Question: Short question: I want the fragment, which is inside a scroll view, to occupy all the available space. How can I achieve that?
Details: I have a fragment, which I put inside a ScrollView in the parent layout. That scroll view occupies most of the space in the parent layout. Despite that, the fragment appears very small inside the scroll view. The picture illustrates this:

This is the XML for the fragment:
'''
<?xml version="1.0" encoding="utf-8"?>
<GridView xmlns:android="http://schemas.android.com/apk/res/android"
android:id="@+id/ImagePickerGridView" android:orientation="vertical"
android:layout_width="fill_parent" android:layout_height="fill_parent"
android:gravity="center" android:stretchMode="columnWidth"
android:numColumns="auto_fit" android:horizontalSpacing="5dp"
android:verticalSpacing="5dp" android:background="@color/orange1">
</GridView>
'''
This is the XML for the parent layout:
'''
<?xml version="1.0" encoding="utf-8"?>
<LinearLayout xmlns:android="http://schemas.android.com/apk/res/android"
android:id="@+id/LinearLayout1" android:orientation="vertical"
android:layout_width="fill_parent" android:layout_height="fill_parent"
android:gravity="center" android:stretchMode="columnWidth"
android:numColumns="auto_fit" android:horizontalSpacing="5dp"
android:verticalSpacing="5dp">
<ScrollView android:layout_width="match_parent"
android:id="@+id/imagePickerScrollView" android:layout_weight="1.0"
android:layout_height="match_parent" android:background="@color/orange1" android:layout_gravity="fill_vertical">
</ScrollView>
<LinearLayout android:id="@+id/linearLayout3"
android:layout_width="match_parent" android:layout_height="wrap_content"
android:background="@color/blue1">
<Button android:layout_height="wrap_content"
android:layout_width="wrap_content" android:layout_weight="1.0"
android:text="@string/ImportSelectedButton" android:id="@+id/importSelectedButton"
android:layout_marginLeft="@dimen/standardMargin"
android:layout_marginTop="@dimen/standardMargin"
android:layout_marginBottom="@dimen/standardMargin" android:onClick="onImportSelected"></Button>
<Button android:layout_height="wrap_content"
android:layout_width="wrap_content" android:layout_weight="1.0"
android:text="@string/CancelButton" android:id="@+id/cancelButton"
android:layout_marginRight="@dimen/standardMargin"
android:layout_marginTop="@dimen/standardMargin"
android:layout_marginBottom="@dimen/standardMargin" android:onClick="onCancel"></Button>
</LinearLayout>
</LinearLayout>
'''
And finally, this is how I add the fragment to the activity:
'''
public void onCreate(Bundle savedInstanceState) {
super.onCreate(savedInstanceState);
setContentView(R.layout.image_picker_1);
Log.d(CLASS_NAME, "onCreate");
m_multiPicSelect = getIntent().getBooleanExtra(IntentHelper.MULTI_SELECT, false);
FragmentManager fragmentManager = getSupportFragmentManager();
FragmentTransaction fragmentTransaction = fragmentManager.beginTransaction();
Fragment fragment = new ImagePickerFragment();
fragmentTransaction.add(R.id.imagePickerScrollView, fragment);
fragmentTransaction.commit();
}
'''
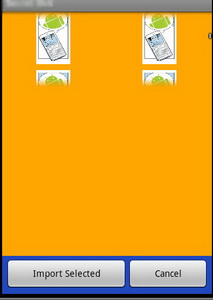
Answer: OK, I found out what was the problem. Turns out that 'GridView' is a container, so there was no need to put it inside a 'ScrollView'. Once I put the grid view inside a linear layout, everything worked! I still have no idea why the 'GridView' shrank itself inside the 'ScrollView', maybe because shouldn't have been there in the first place :)
Thanks everybody for your answers!